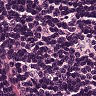
Metastatic tissue present: no